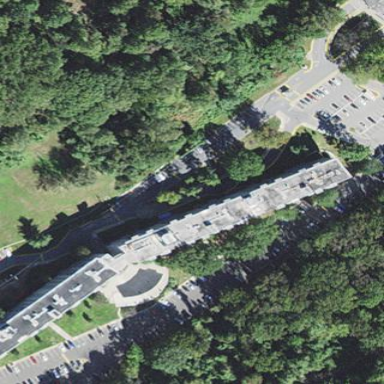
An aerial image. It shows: Parking area.